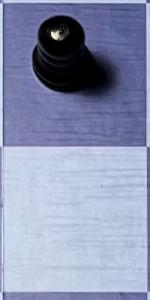
Label: Empty